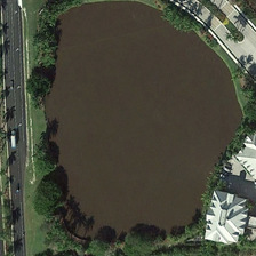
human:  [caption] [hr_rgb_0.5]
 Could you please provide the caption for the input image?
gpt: The pond near the road looks dirty because of its brown water.

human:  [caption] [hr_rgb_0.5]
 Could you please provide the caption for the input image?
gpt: The road looks dirty because of the brown water.

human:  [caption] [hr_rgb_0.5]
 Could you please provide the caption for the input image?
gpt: The pond beside the road was dirty with brown water.

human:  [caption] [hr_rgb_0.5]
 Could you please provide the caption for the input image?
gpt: The pond next to the road seems to be dirty with brown water.

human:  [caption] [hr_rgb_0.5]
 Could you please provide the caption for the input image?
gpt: The lake on the side of the road looks dirty to your brown water.